Field crop: maize
Growth stage: 1
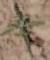
Species: atriplex